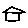
Label: house